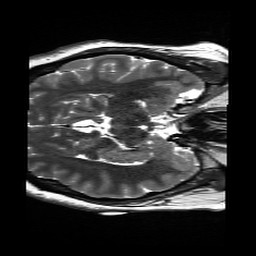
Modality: T2w
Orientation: axial
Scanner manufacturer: siemens
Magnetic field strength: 3 T
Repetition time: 13.52 s
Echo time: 0.088 s